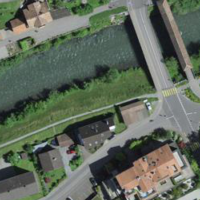
EUNIS habitat code: 54
Species observed at this site:
Filipendula ulmaria